Field crop: tomato
Growth stage: 1
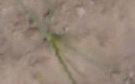
Species: cyperus